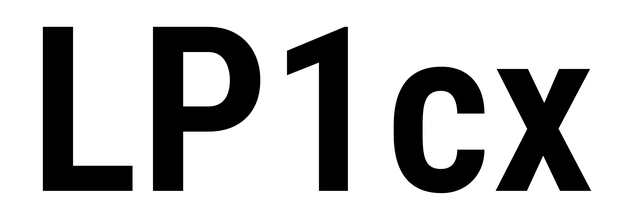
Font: Roboto_Condensed_SemiBold